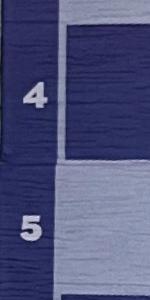
Label: Empty